Field crop: tomato
Growth stage: 1
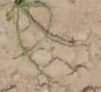
Species: cyperus